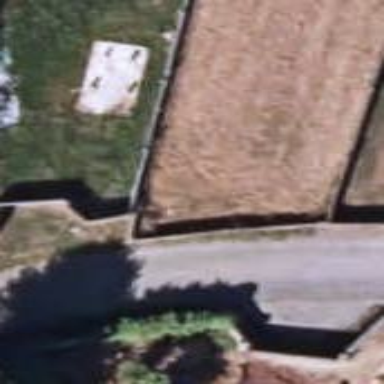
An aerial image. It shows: Fence.